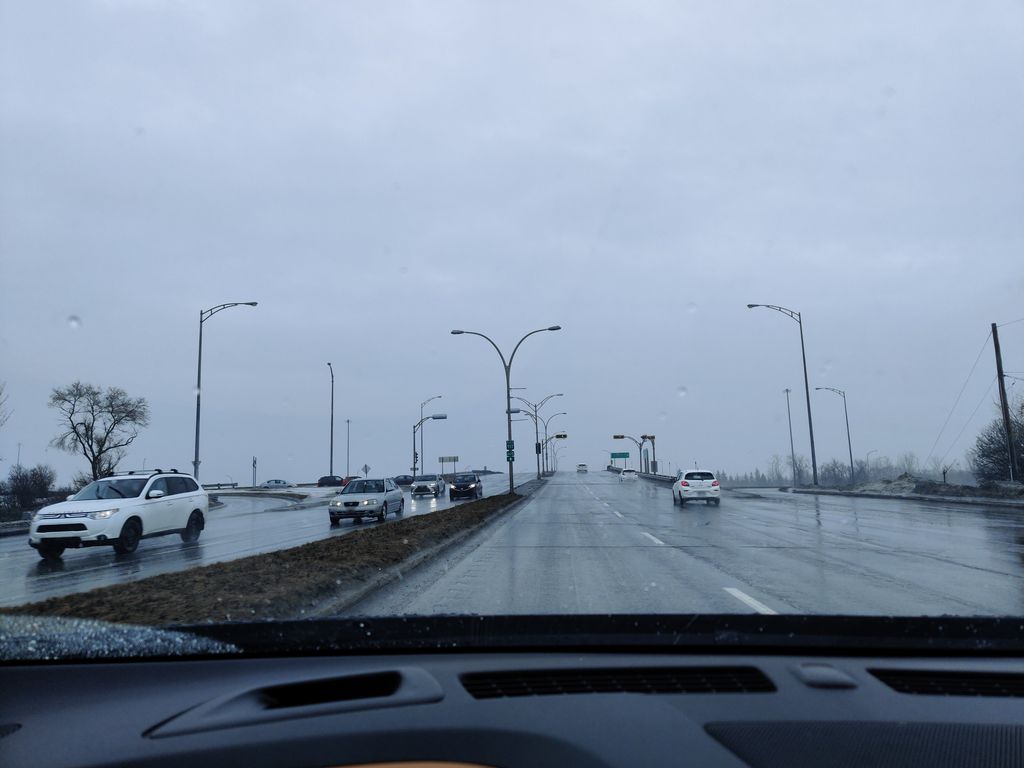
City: montreal